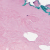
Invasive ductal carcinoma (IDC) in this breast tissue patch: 0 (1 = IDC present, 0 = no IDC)